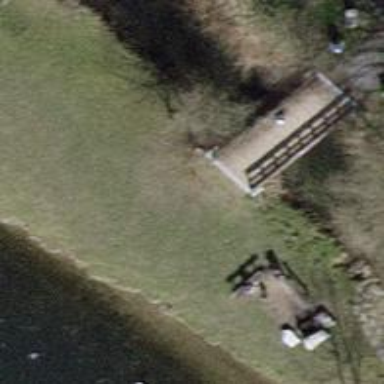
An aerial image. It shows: Path leading to bridge.